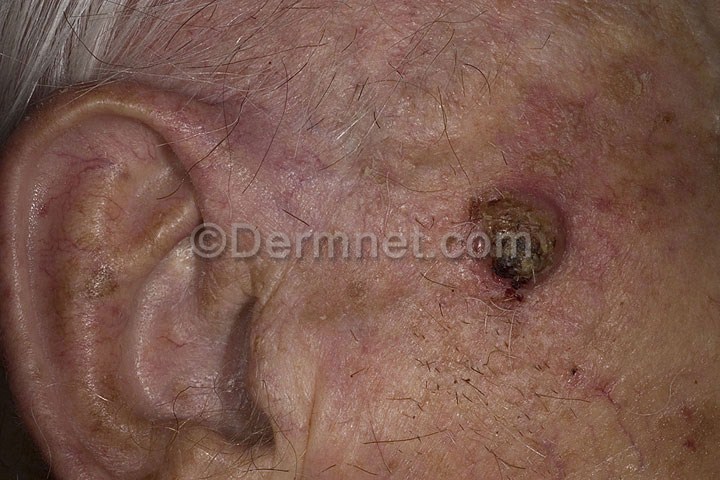
Disease: Seborrheic Keratoses and other Benign Tumors